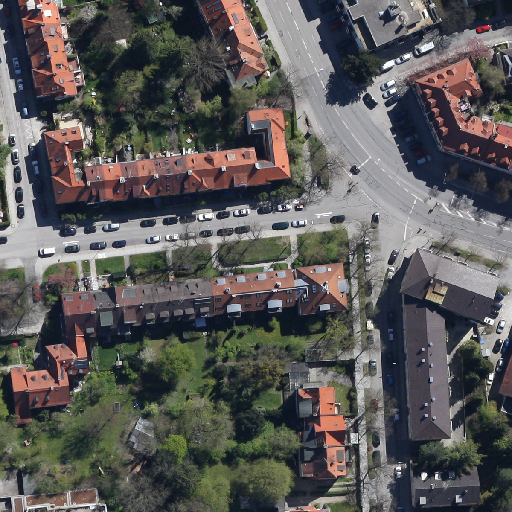
Referring expression: bikeway